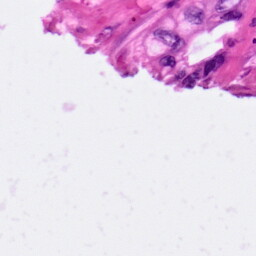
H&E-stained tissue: Pancreatic